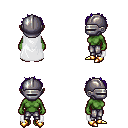
a pixel art fantasy rpg character, female body template, orc, green skin, white cape, metal pants, blue bedhead hairstyle, metal helm, gold boots, four views (front, back, left, right), 2x2 character sprite sheet, small pixel art, hard edges, no anti-aliasing